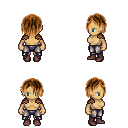
a pixel art fantasy rpg character, female body template, human, tanned skin, leather shoulder armor, metal pants, brown bangs hairstyle, maroon shoes, four views (front, back, left, right), 2x2 character sprite sheet, small pixel art, hard edges, no anti-aliasing